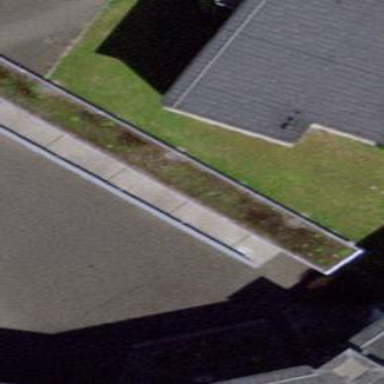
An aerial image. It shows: View of roof of building.